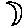
Label: moon